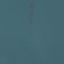
Land use / land cover class: SeaLake